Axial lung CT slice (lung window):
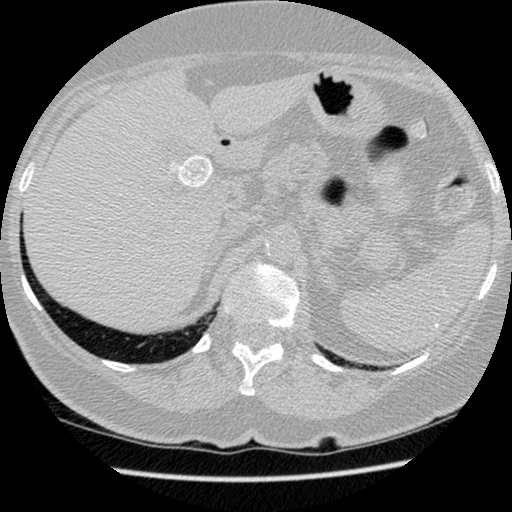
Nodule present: no